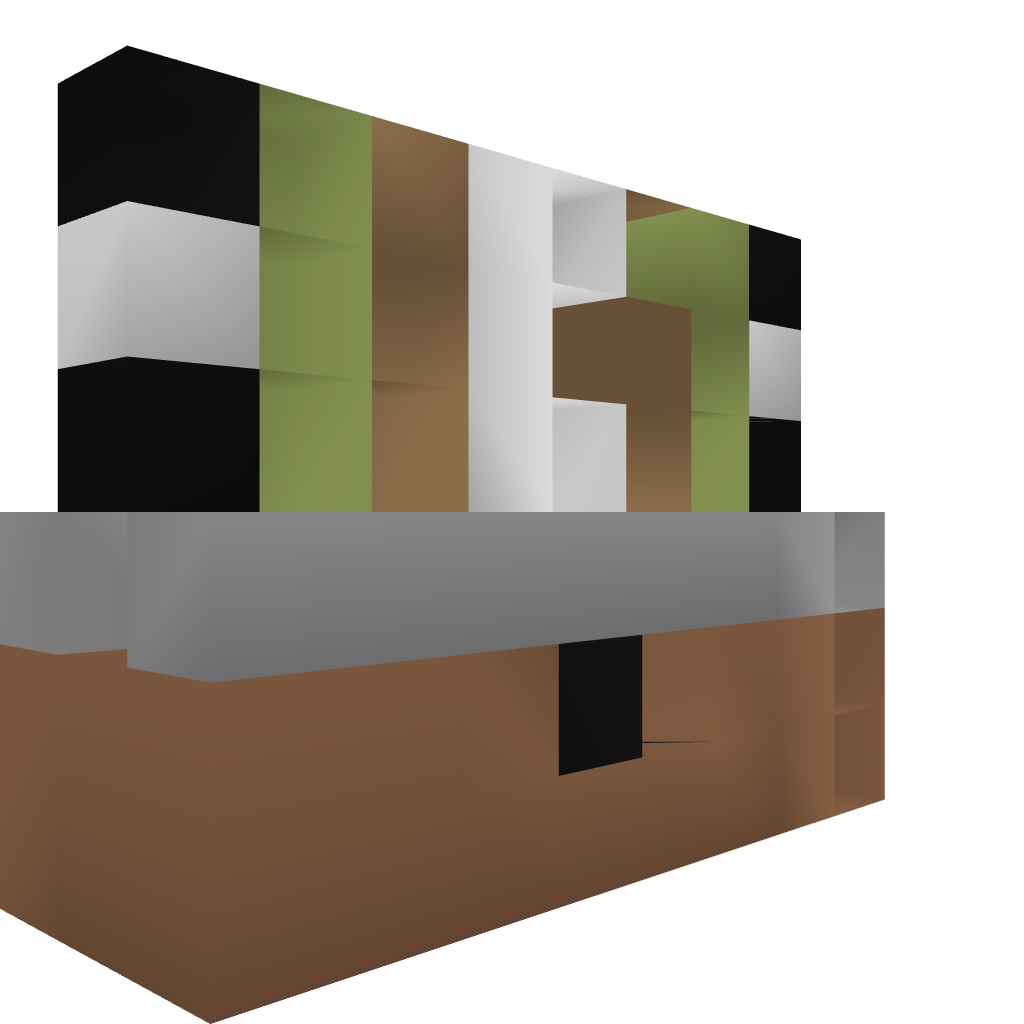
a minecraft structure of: Compact Easy Piston Door